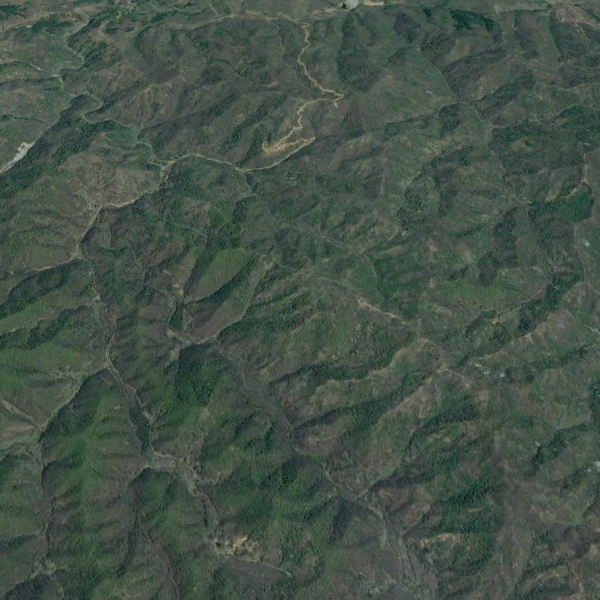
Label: Mountain